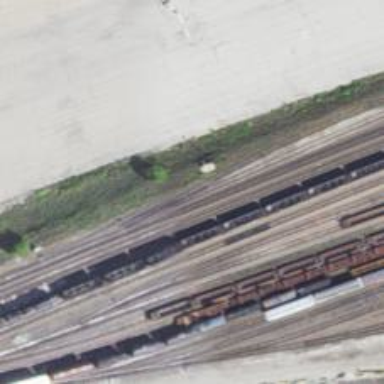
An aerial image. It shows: Unused railway yard.